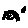
Label: smiley face